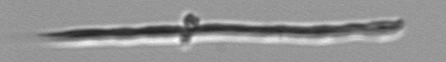
Label: fiber